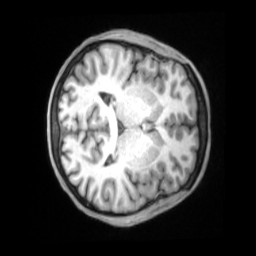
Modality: T1w
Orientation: axial
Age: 34
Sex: male
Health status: ill
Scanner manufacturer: siemens
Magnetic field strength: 3 T
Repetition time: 2.2 s
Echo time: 0.00157 s